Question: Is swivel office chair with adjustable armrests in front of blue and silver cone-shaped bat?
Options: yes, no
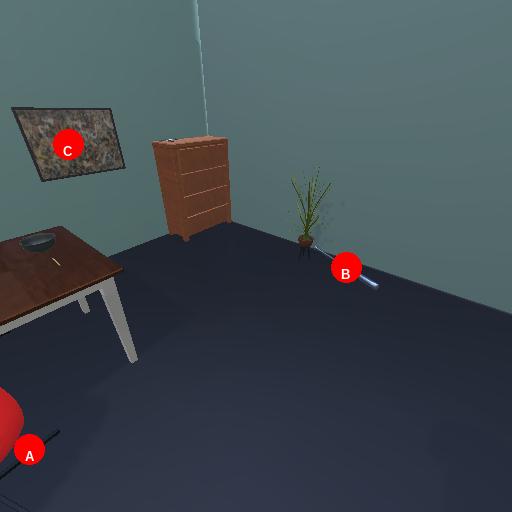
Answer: yes